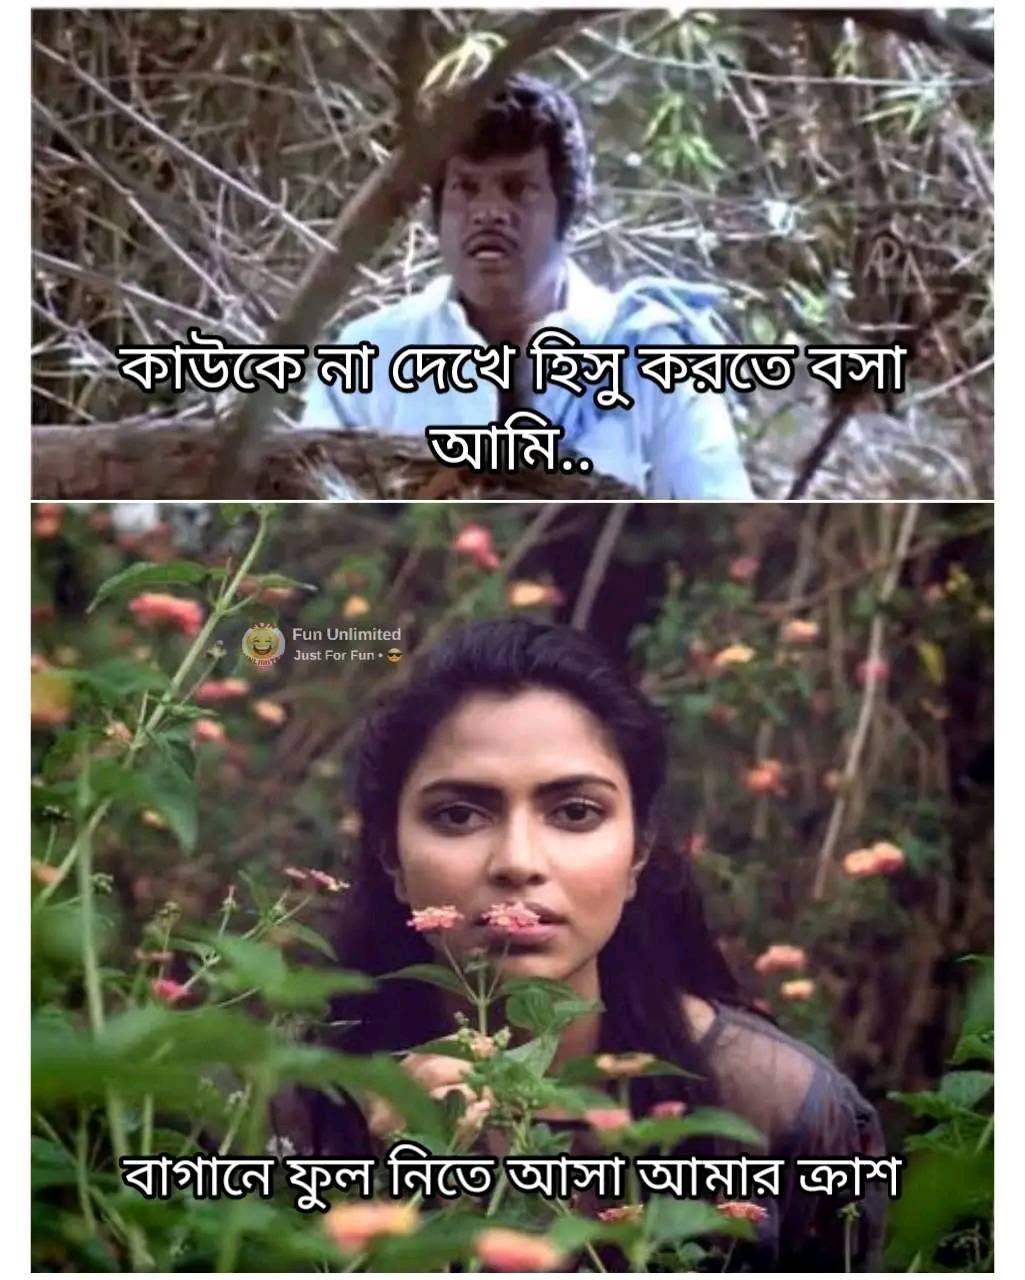
Text: কাউকে না দেখে হিসু করতে বসা আমি বাগানে ফুল নিতে আসা আমার ক্রাশ
Label: Non Hate